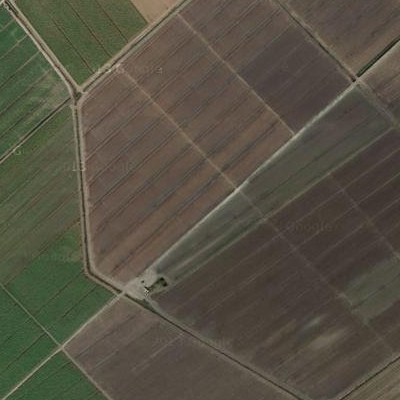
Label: Field